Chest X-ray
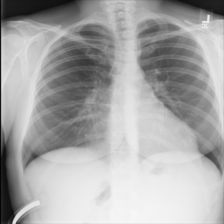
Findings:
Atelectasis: negative
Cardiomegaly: negative
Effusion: negative
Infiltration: negative
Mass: negative
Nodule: negative
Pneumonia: negative
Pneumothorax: negative
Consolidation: negative
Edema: negative
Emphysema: negative
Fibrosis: negative
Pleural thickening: negative
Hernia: negative